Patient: sex M, age 29
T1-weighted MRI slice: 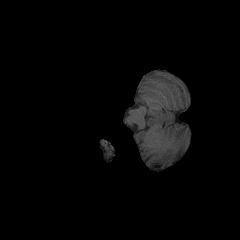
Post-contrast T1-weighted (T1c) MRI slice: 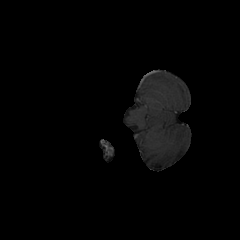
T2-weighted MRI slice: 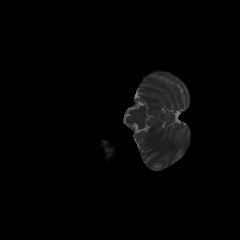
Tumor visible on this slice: no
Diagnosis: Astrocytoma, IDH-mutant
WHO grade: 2